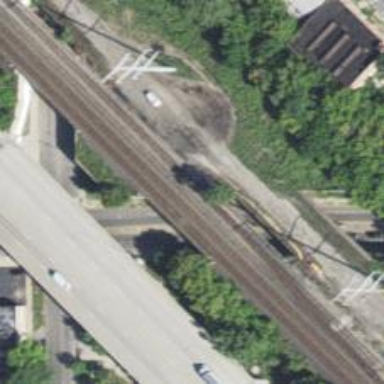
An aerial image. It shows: Railway siding for service.